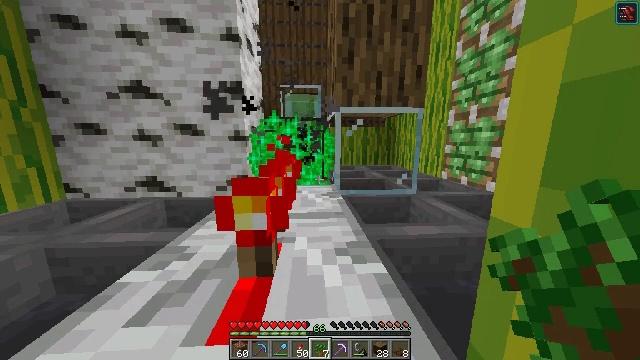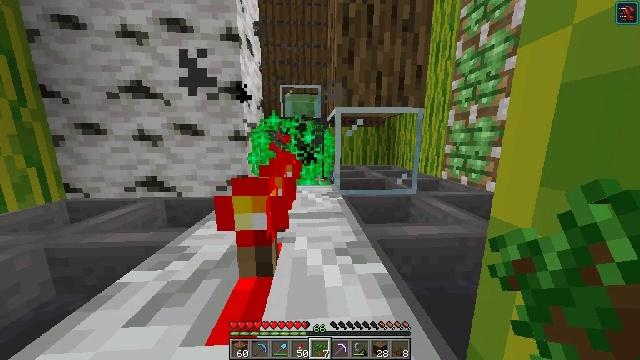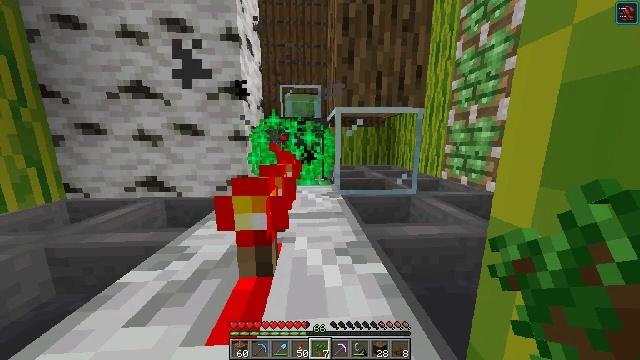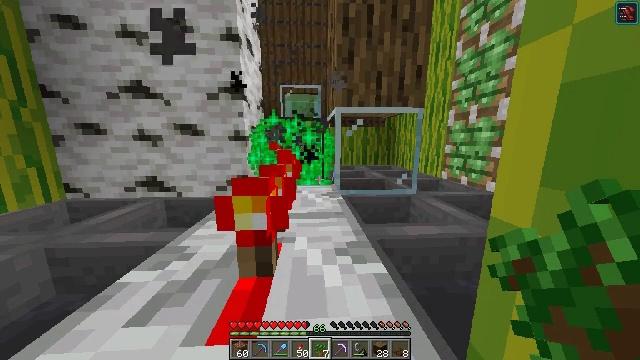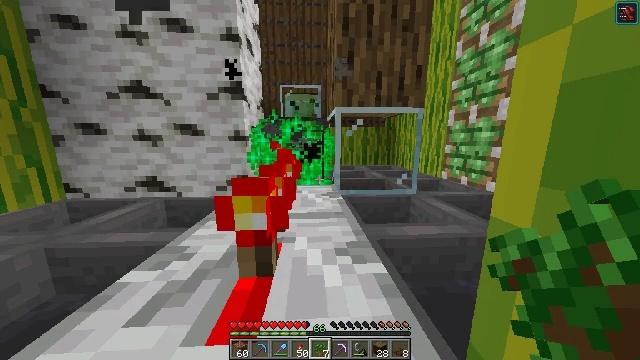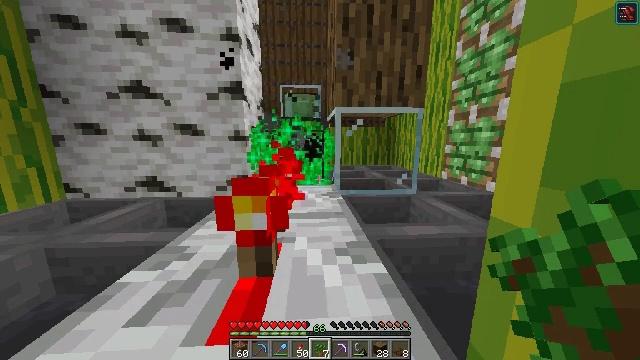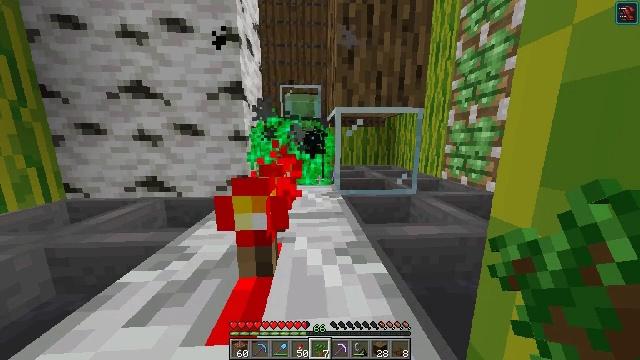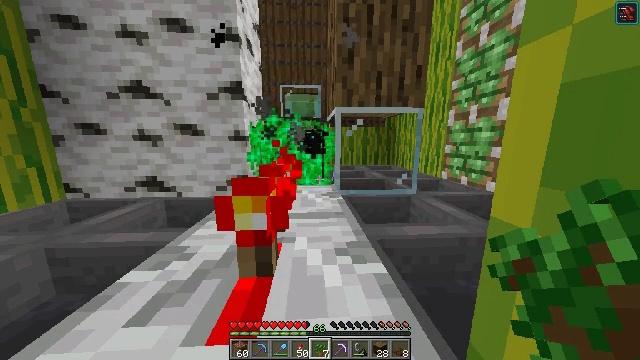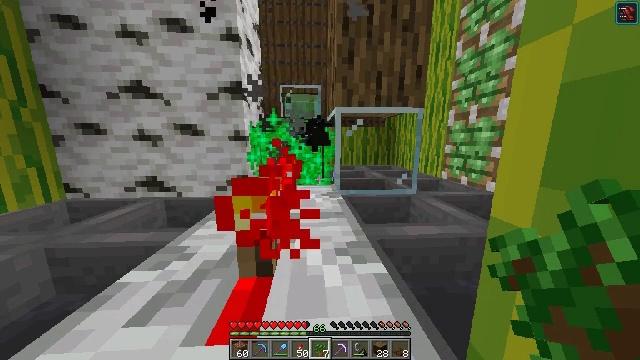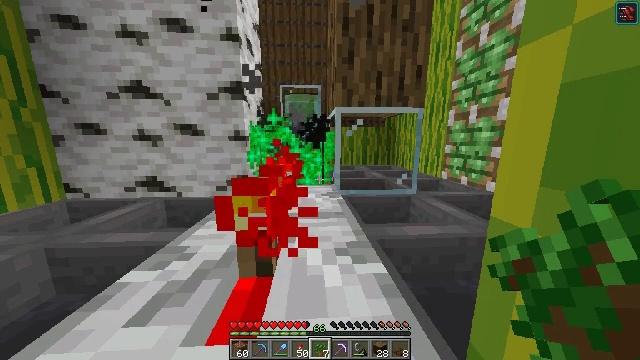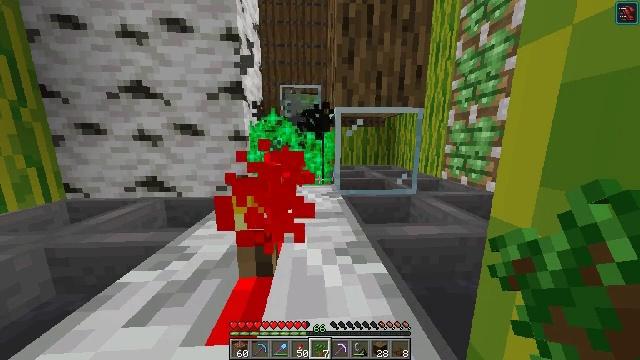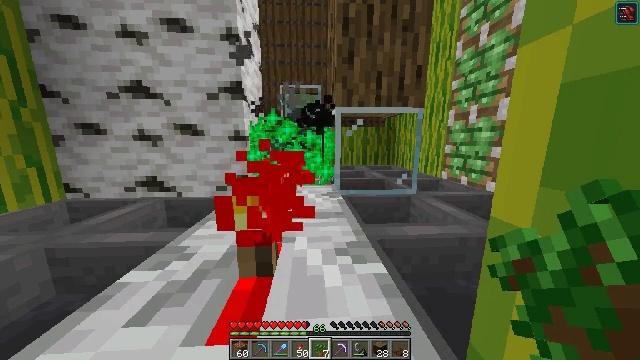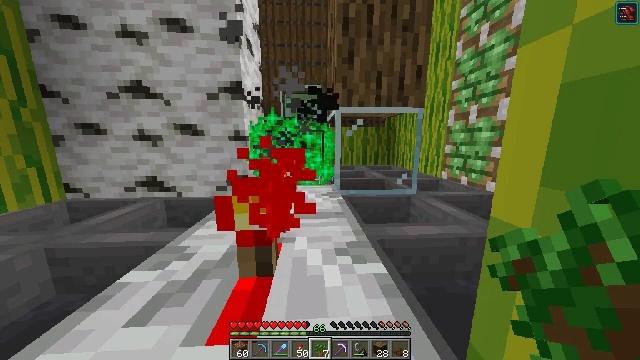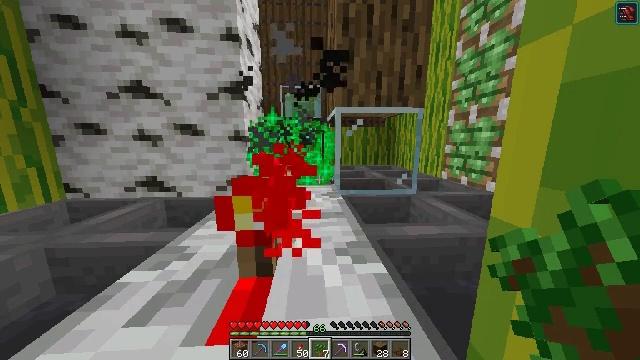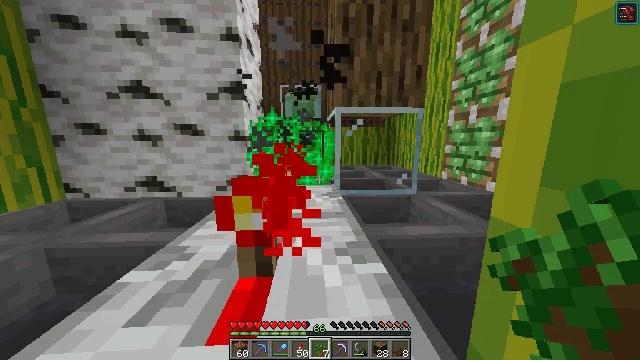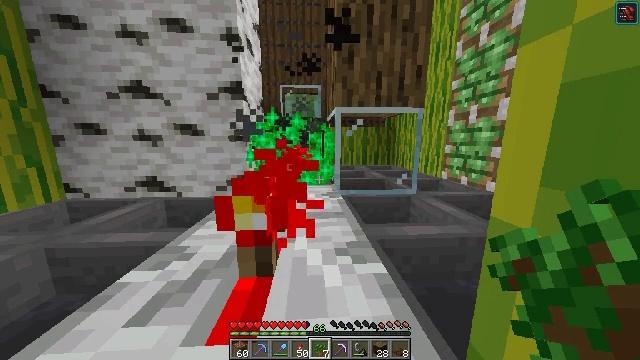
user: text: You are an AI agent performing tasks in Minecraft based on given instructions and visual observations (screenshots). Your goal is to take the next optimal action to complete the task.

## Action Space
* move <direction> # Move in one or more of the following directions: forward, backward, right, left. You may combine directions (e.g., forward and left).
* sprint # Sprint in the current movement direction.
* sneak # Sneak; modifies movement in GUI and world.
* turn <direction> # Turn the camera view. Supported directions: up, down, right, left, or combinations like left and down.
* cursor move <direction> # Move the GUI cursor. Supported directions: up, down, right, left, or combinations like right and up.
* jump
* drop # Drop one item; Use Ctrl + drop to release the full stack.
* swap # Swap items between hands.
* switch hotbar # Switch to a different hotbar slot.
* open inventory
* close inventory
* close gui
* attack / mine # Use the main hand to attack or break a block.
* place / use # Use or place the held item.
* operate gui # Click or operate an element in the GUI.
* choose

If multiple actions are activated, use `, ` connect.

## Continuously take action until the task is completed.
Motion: motion action
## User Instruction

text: Harvest the dark oak sapling.
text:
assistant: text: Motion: no_op
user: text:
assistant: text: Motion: no_op
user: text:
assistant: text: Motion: no_op
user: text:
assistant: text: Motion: no_op
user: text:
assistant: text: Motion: no_op
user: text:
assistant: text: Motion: no_op
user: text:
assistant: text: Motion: no_op
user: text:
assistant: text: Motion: no_op
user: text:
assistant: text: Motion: no_op
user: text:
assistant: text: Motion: no_op
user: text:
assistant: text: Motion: no_op
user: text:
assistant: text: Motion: no_op
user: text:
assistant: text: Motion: no_op
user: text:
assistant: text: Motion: no_op
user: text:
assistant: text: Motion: no_op
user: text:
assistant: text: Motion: no_op
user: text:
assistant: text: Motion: no_op
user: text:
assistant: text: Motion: no_op
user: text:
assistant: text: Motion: no_op
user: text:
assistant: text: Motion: no_op
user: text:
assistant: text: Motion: no_op
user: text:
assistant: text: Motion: no_op
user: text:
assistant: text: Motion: no_op
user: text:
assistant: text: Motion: no_op
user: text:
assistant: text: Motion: no_op
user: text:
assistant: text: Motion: no_op
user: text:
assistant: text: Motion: no_op
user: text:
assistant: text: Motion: no_op
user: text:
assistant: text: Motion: no_op
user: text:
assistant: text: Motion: no_op